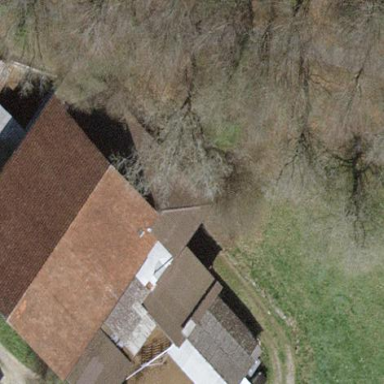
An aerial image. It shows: View of roof of building.